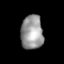
Tissue: lung
Cell type: Epithelial cells
Senescence score: 0.2248
Nuclear area (px): 742
Mean DAPI intensity: 152.883